Field crop: tomato
Growth stage: 1
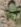
Species: solanum